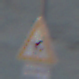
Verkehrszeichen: FlugbetriebRechts
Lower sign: LaengeEinerStrecke5
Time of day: SunriseSunset
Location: Outdoor (Beach)
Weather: PartlyCloudy
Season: NotSpecified
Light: Natural